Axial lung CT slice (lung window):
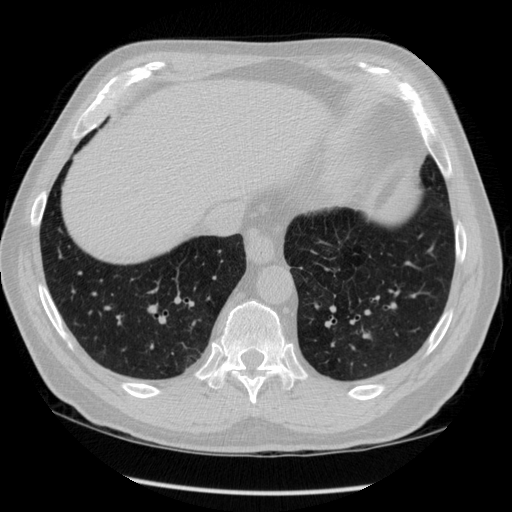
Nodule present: no